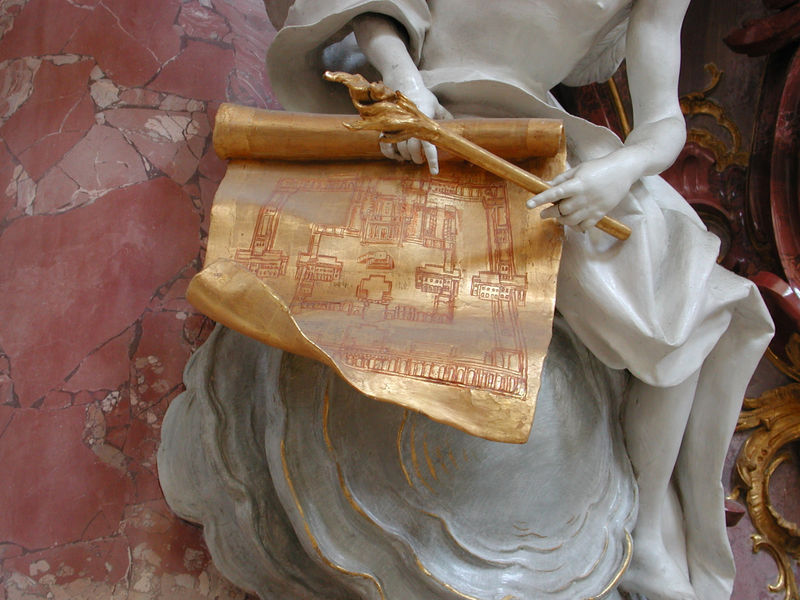
Titel: Klosterkirche Zwiefalten
Künstler: Johann Michael Fischer
Standort: Reutlingen, Kloster Zwiefalten (EU - D - BW)
Schlagwörter: hand, finger, marmor, weiss, rot, wolke, arm, barock, falten, hände, kirche, figur, gold, skulptur, mauer, stuck, kloster, plan, fackel, stadtplan, pergamentrolle